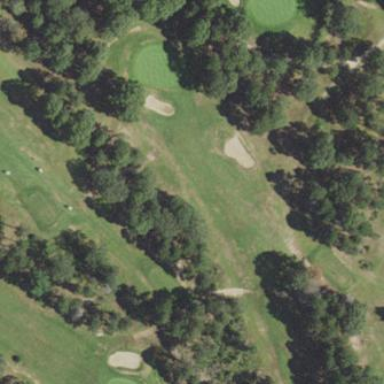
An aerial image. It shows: Golf fairway in the image.